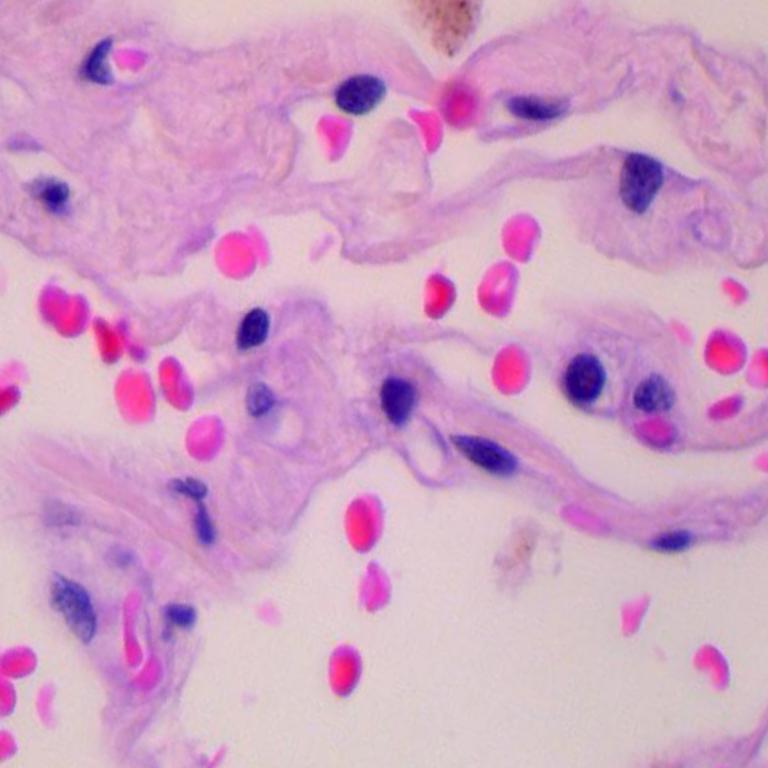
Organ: lung
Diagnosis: benign